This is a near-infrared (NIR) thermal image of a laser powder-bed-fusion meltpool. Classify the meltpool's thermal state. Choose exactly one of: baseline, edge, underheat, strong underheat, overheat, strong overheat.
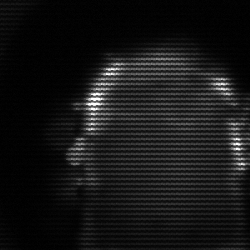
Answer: baseline